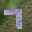
Label: 7